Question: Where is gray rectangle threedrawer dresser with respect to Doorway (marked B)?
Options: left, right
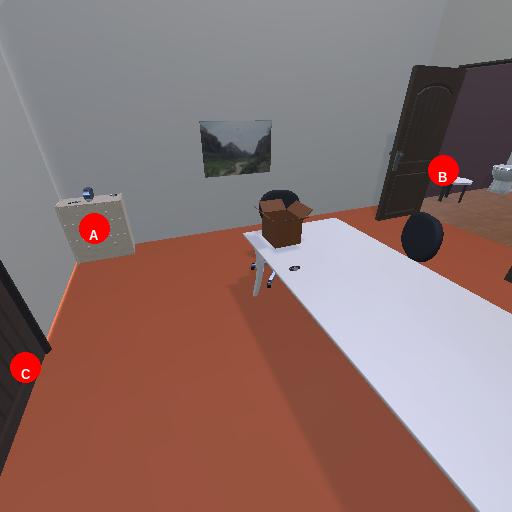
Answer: left